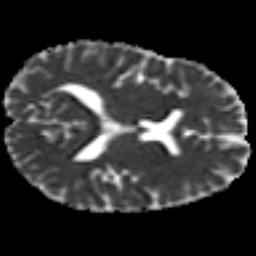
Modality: MD
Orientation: axial
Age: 32
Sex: male
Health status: healthy
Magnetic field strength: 3 T
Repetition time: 8.4 s
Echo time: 0.0926 s